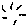
Label: sun